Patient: sex F, age 61
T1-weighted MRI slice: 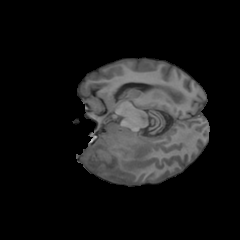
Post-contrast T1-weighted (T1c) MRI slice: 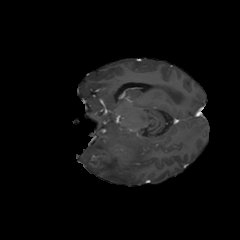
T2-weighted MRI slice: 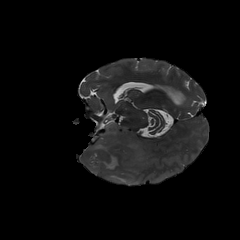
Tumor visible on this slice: yes
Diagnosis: Glioblastoma, IDH-wildtype
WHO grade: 4